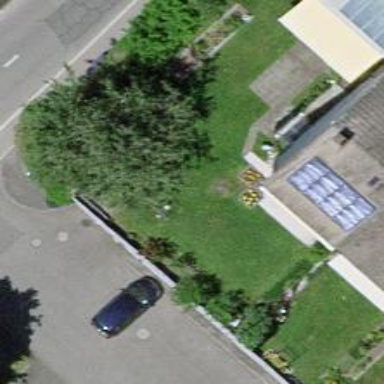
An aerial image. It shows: Group of garages.